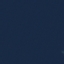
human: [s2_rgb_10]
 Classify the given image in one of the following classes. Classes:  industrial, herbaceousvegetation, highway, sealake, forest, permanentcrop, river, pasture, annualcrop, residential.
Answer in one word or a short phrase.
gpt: SeaLake